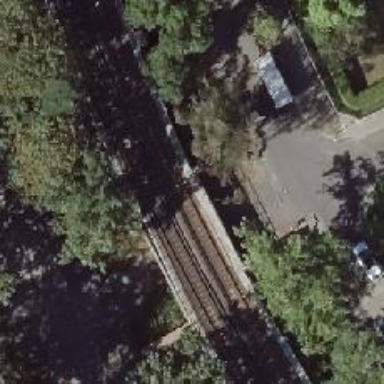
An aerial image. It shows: Bridge with rail tracks electrified from the top.